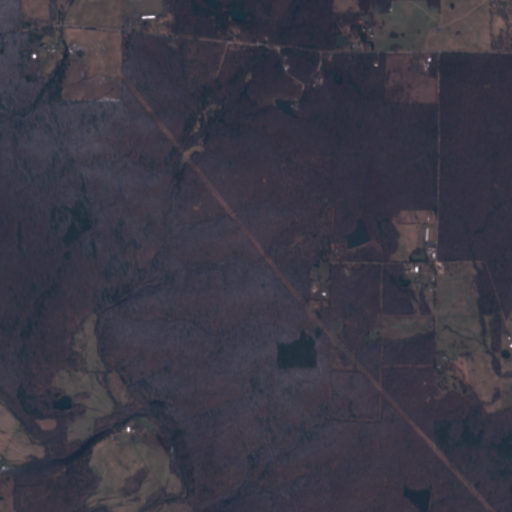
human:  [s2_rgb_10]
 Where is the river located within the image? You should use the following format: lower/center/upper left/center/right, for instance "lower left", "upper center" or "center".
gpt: The river is located in the left of the image.
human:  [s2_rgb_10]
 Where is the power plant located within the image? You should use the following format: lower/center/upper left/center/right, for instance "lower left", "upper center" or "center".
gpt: There is no power plant in the image.